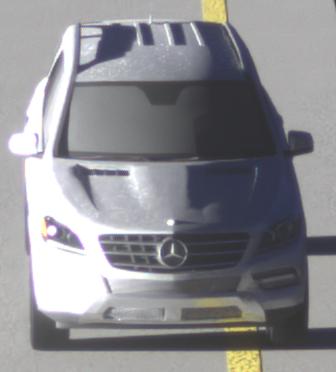
Make: Mercedes-Benz
Model: ML 350
Detailed model: M-Class (166)
Model produced from: 2011/11
Model produced until: 2014/10
Doors: 5
Color: white
Road condition: dry road
Daytime: sunrise or sunset
Contrast: high contrast